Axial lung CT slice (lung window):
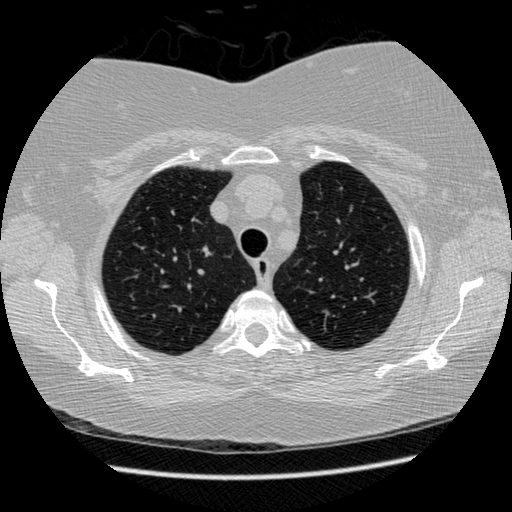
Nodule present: no